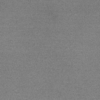
Label: dusty